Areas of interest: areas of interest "Aoli Yinxiang Swimming Pool"
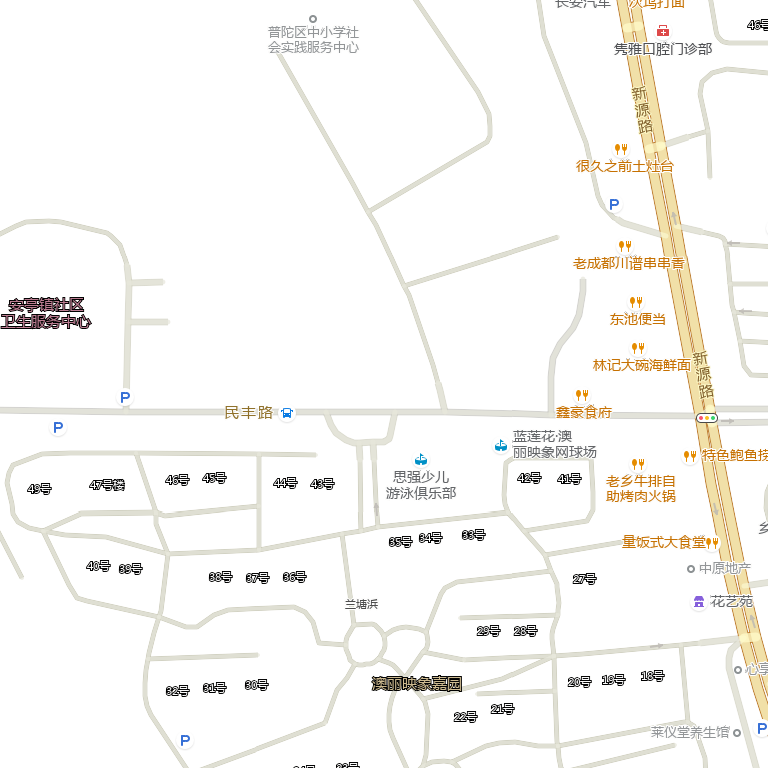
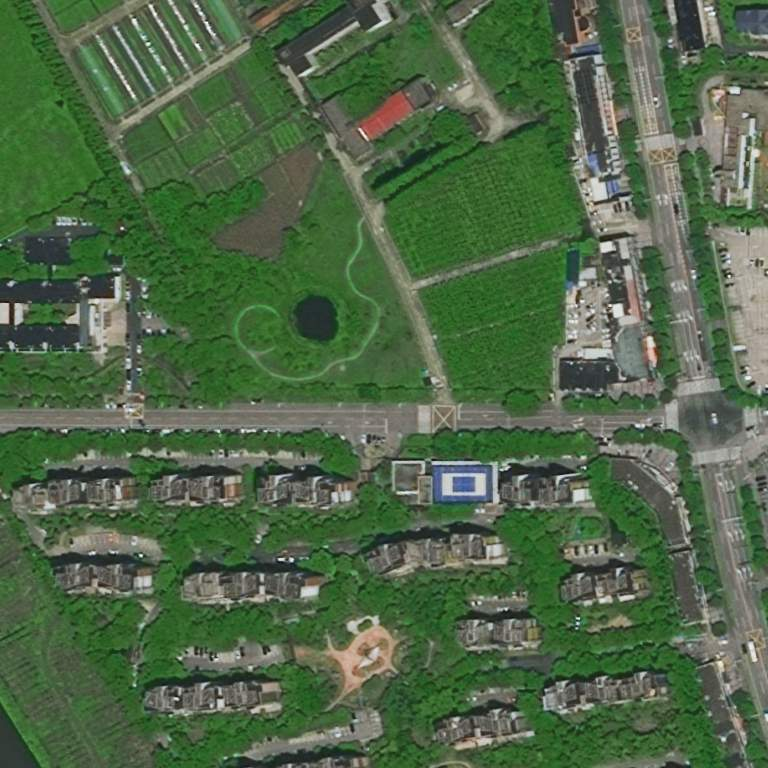